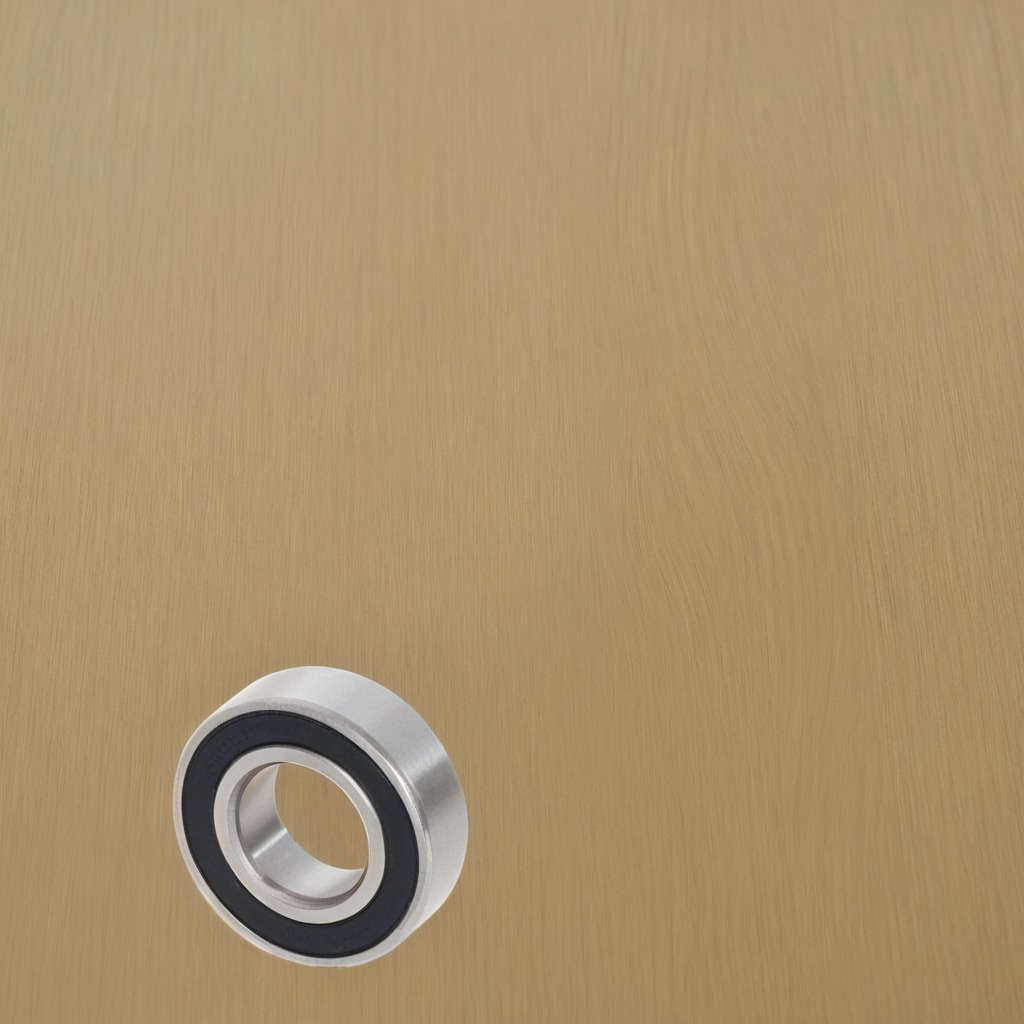
A metal ball bearing lies on the plywood surface in the workshop.